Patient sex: M
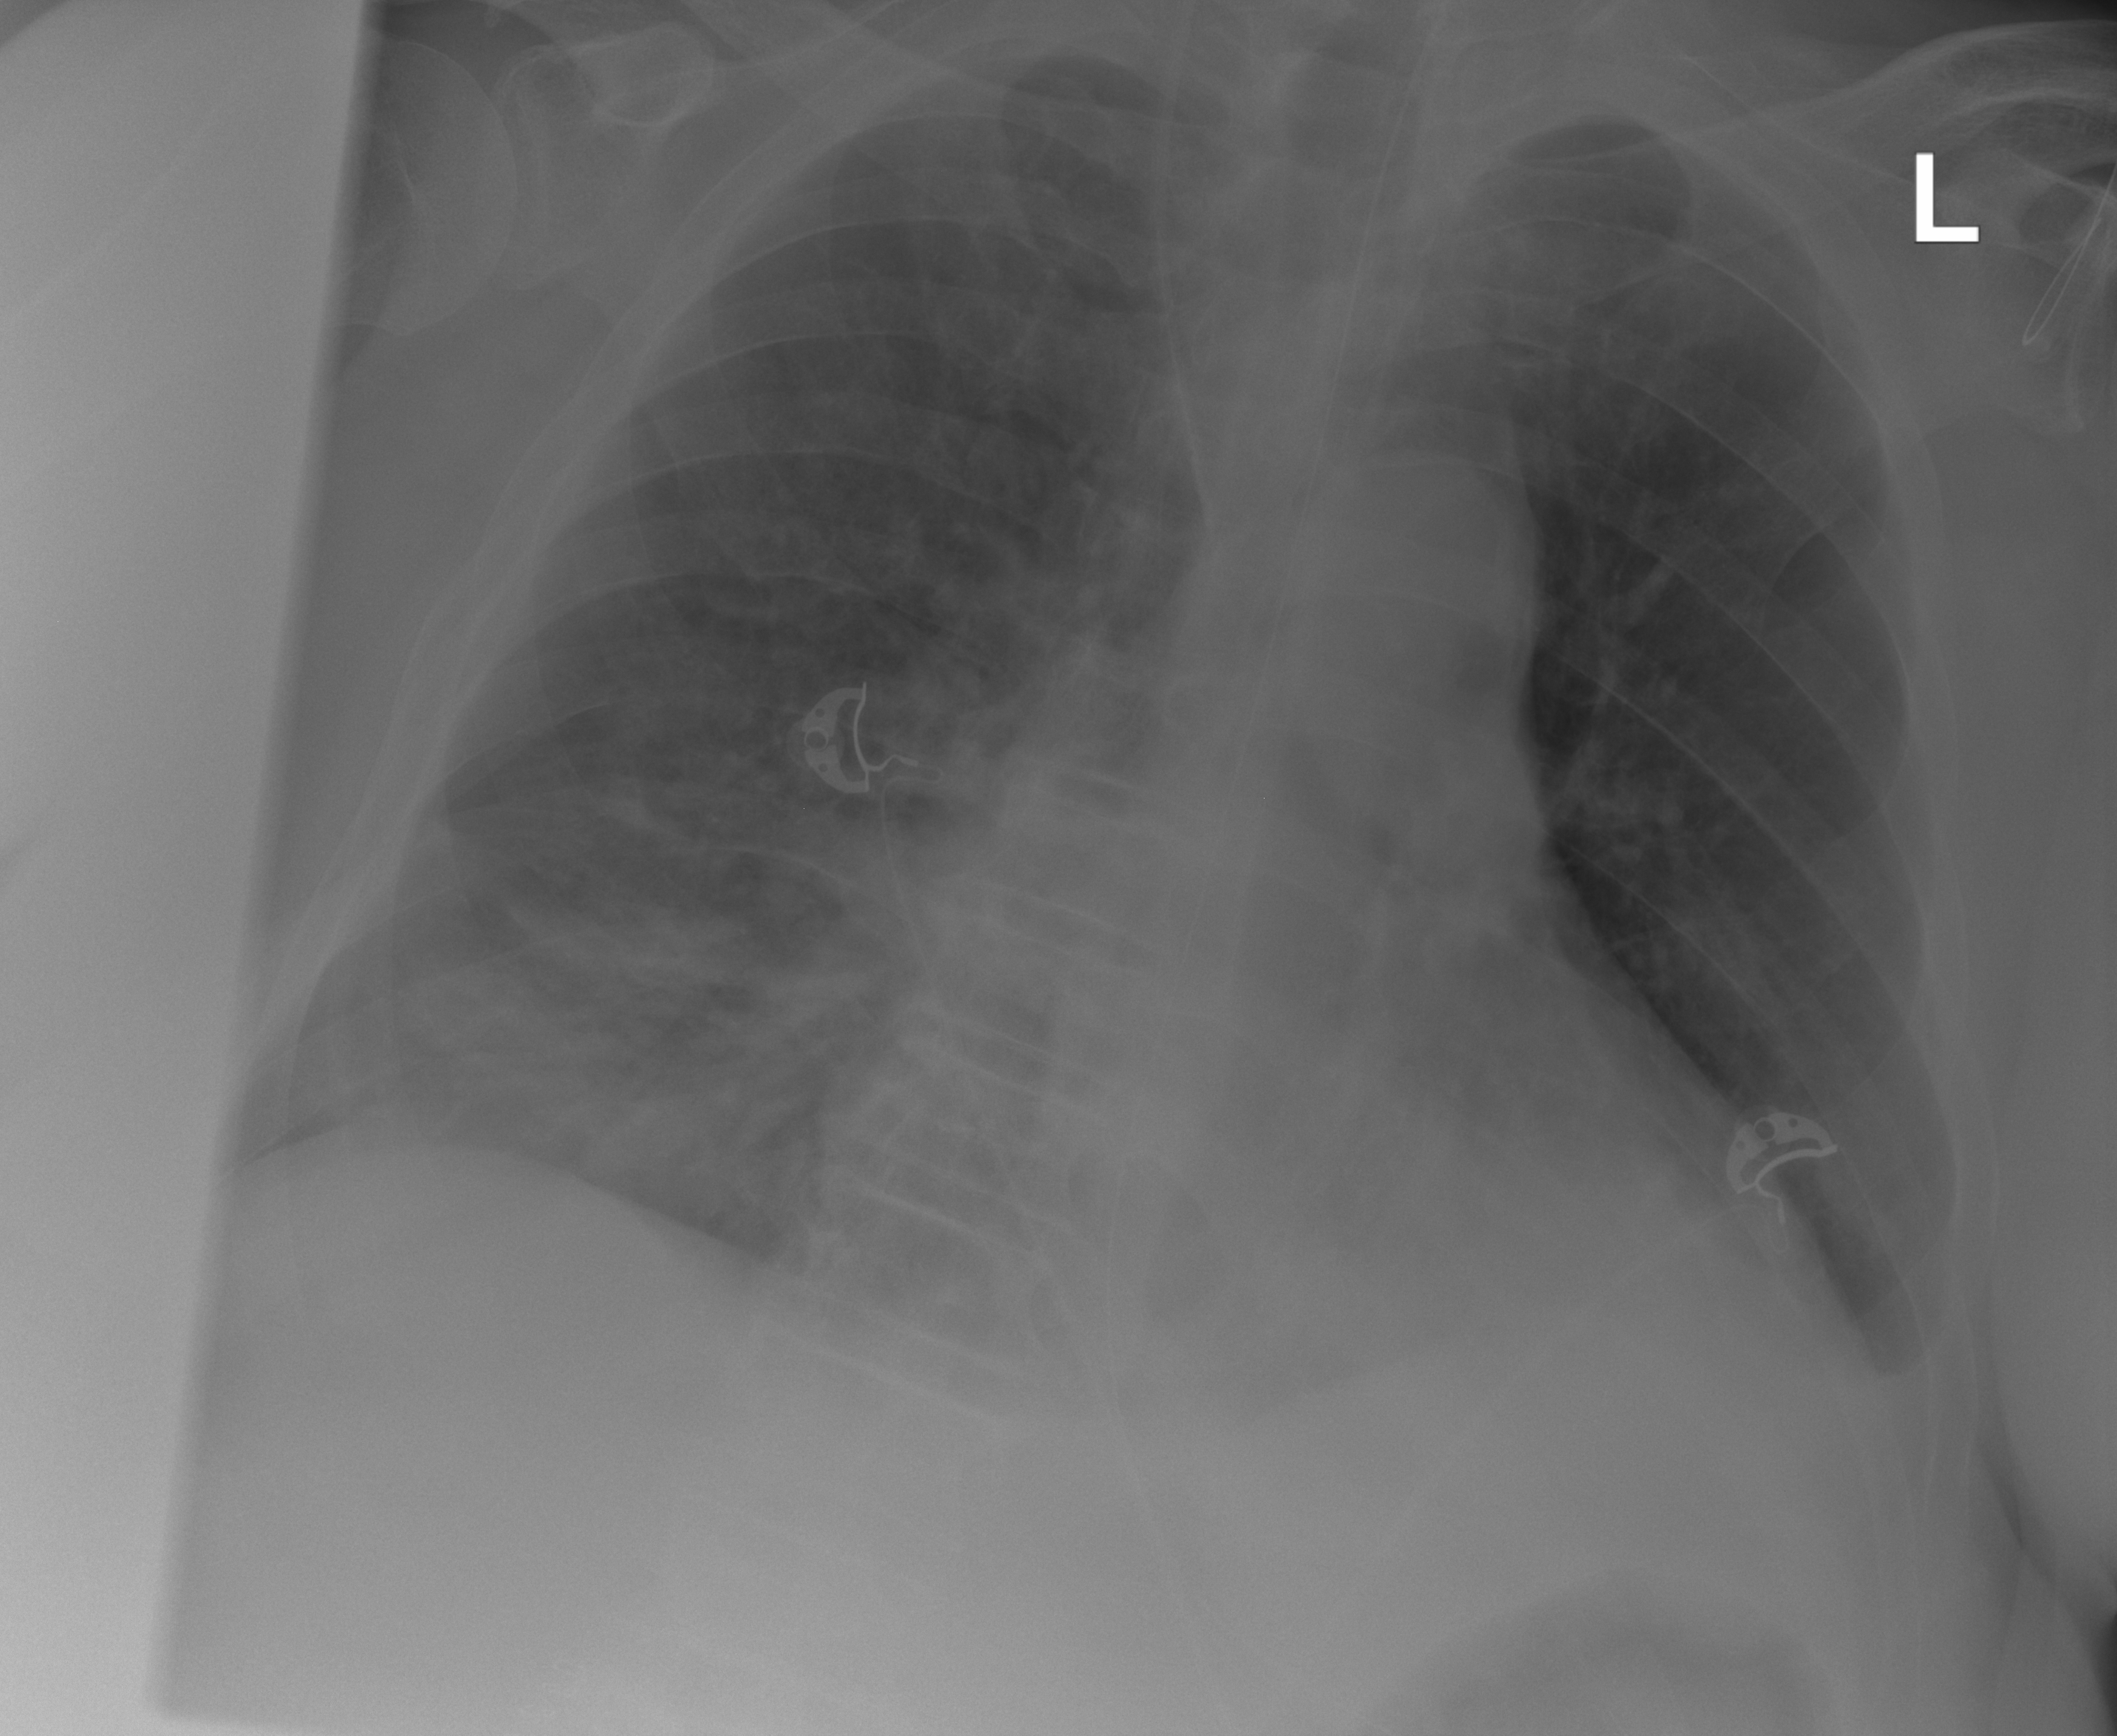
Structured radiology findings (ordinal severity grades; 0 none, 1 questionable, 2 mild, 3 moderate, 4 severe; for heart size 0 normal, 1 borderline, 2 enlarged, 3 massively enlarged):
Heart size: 2
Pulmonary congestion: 0
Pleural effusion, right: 0
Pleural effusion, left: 2
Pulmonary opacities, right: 2
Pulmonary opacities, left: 0
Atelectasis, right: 2
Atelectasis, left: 2